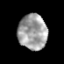
Tissue: prostate
Cell type: T cells
Senescence score: 0.3187
Nuclear area (px): 1004
Mean DAPI intensity: 159.877